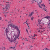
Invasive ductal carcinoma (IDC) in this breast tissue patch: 0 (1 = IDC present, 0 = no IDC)